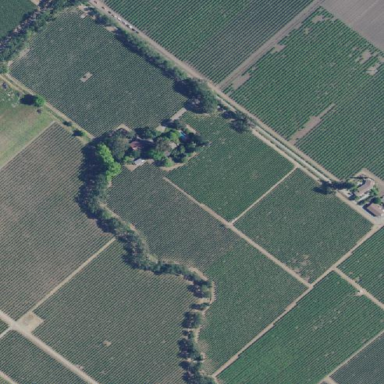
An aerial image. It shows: Vineyard with grape crops.